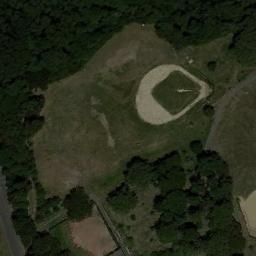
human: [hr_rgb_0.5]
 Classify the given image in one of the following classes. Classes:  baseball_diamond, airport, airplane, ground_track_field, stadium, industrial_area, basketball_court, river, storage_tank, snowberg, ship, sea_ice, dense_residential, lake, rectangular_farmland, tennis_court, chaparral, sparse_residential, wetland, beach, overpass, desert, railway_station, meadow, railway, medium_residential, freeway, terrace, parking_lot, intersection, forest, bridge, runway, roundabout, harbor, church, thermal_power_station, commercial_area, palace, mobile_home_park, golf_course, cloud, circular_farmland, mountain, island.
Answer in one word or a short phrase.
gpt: baseball_diamond